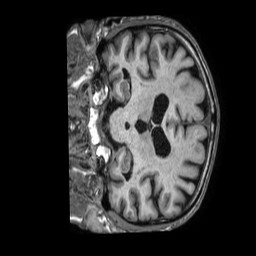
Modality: T1w
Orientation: coronal
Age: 85
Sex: male
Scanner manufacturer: philips
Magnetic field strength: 1.5 T
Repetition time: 0.00708 s
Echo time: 0.003199 s